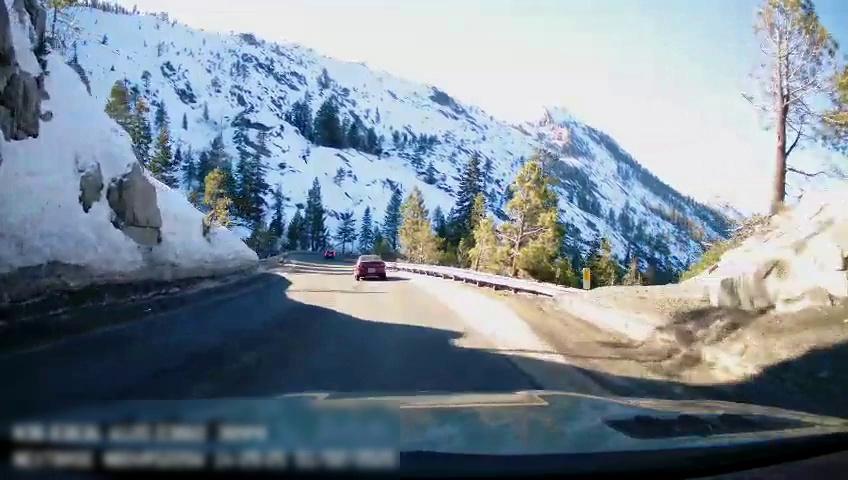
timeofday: Day
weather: Sunny
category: Drivable Space
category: Vehicles | Car
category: Lanes | Opposite Lane